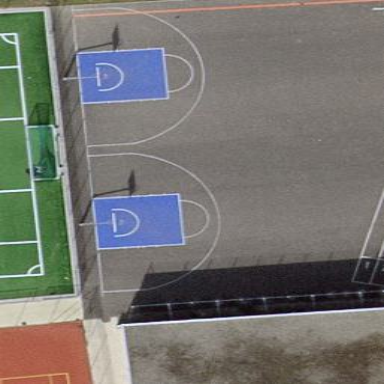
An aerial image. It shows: Basketball court on pitch.